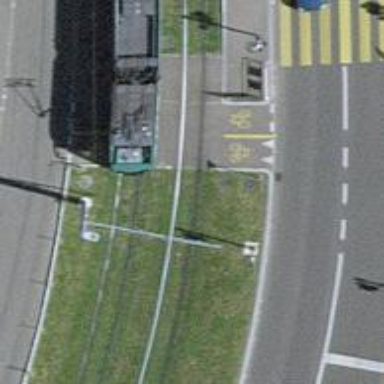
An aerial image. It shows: Railway crossing.